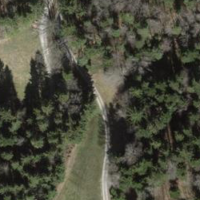
EUNIS habitat code: 43
Species observed at this site:
Stellaria graminea